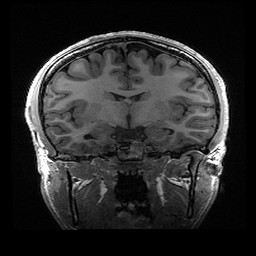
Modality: T1w
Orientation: coronal